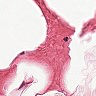
Metastatic tissue present: no